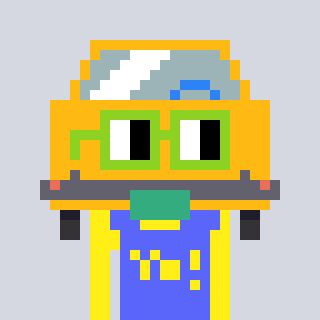
a pixel art character with square light green glasses, a taxi-shaped head and a purple-colored body on a cool background